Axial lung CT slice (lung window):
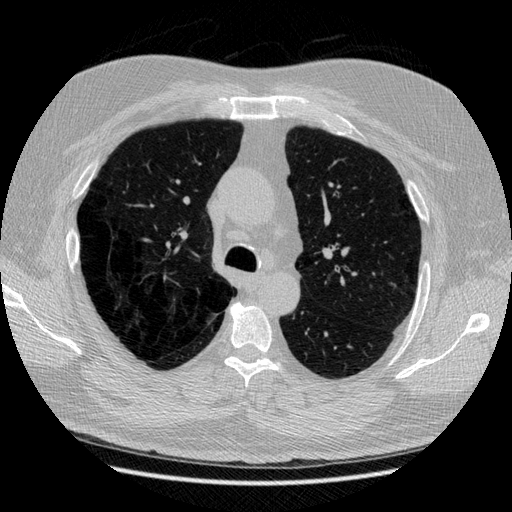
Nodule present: no